Question: Considering the following Understanding
1. A 32 bit Process cannot load a 64 bit dll or vice versa.
2. For registering/unregistering a DLL regsvr32 calls the entry point DllRegisterServer / DllUnregisterServer after loading the target DLL into its address space through LoadLIbrary.
3. On a 64 bit System, 32 bit version of regsvr32 is present in C:\Windows\SysWOW64
But then on my 2008 R2 Box, I was able to register a 32 bit dll by the 64 bit regsvr32. How was that possible? Am I missing something?

The example I wanted to highlight in the screenshot was the last for which the Dialog pops up.
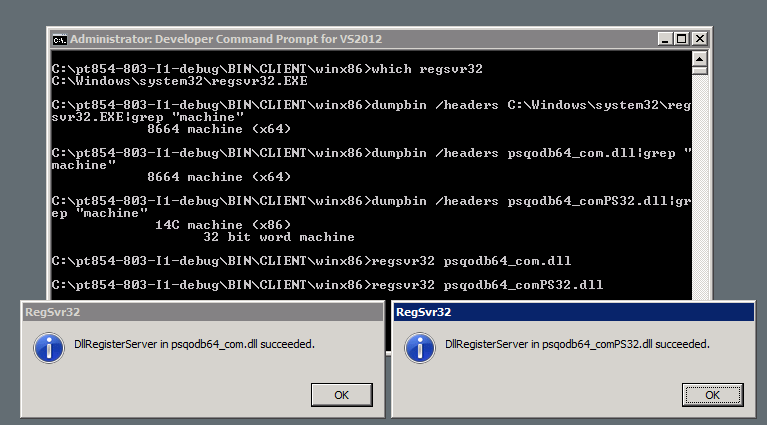
Answer: This should explain how it happens exactly:
<URL>
<URL>
'regsvr32' will start it's another bitness twin internally to match the bitness of the DLL. This is how registration succeeds. You don't need to care whether you start 32-bit or 64-bit version of 'regsvr32' because it will take care of mismatch.
The scenario when you need to care is when you start 'regsvr32' from Visual Studio as debugging host. You want correct bitness there, because child process with actual registration will run outside of debugger and you won't be able to step your code through.